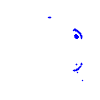
Particle: pion